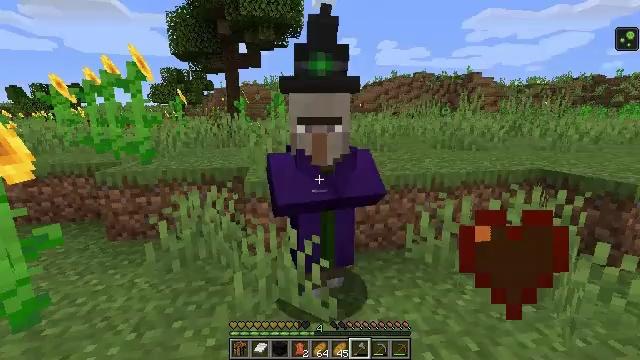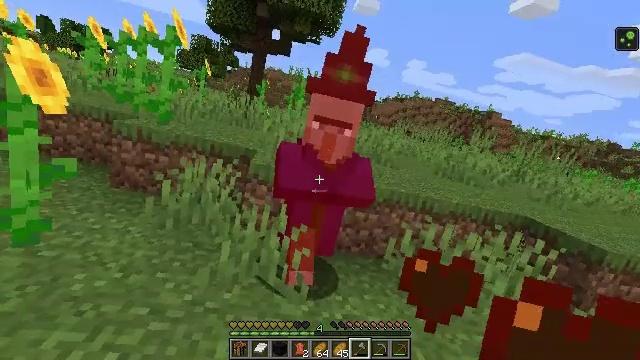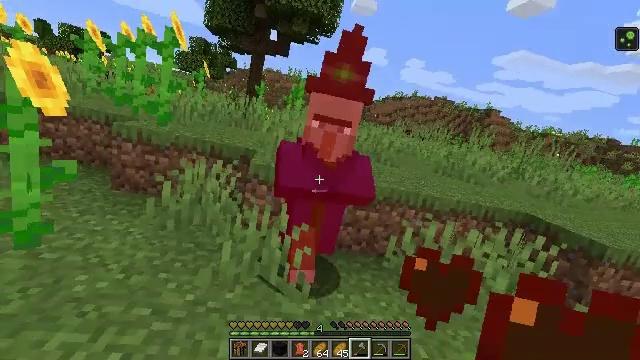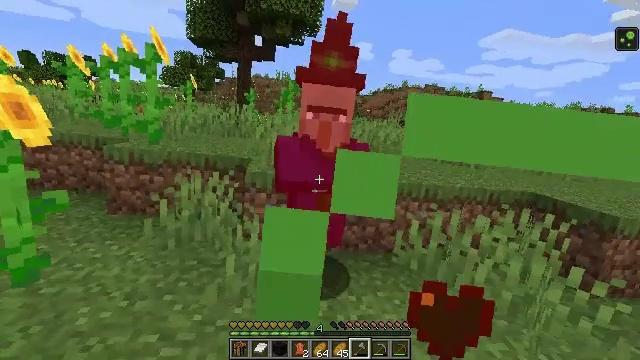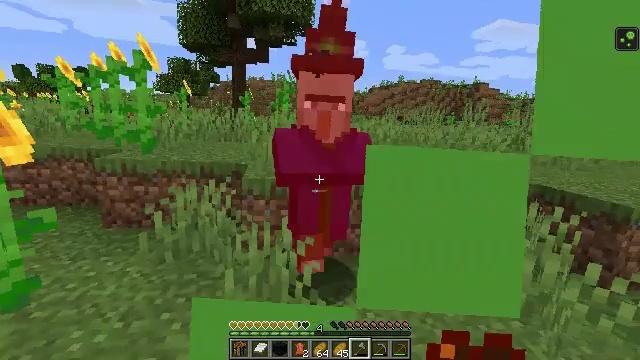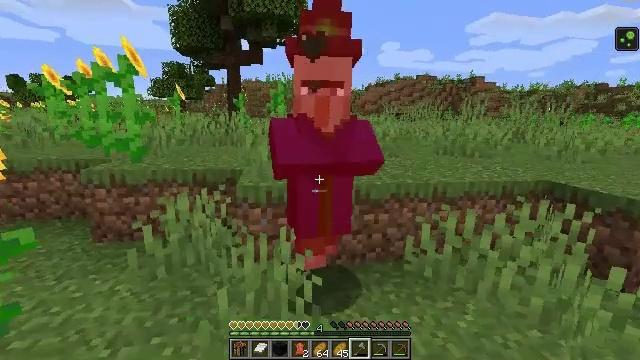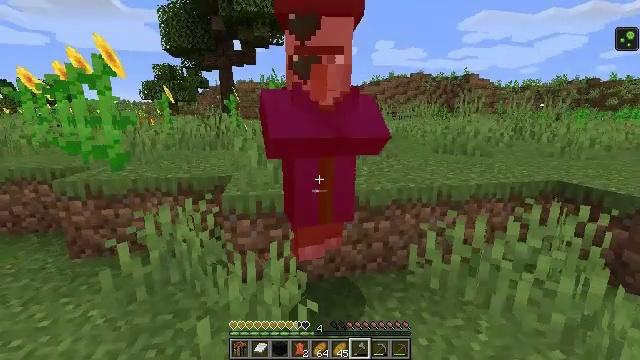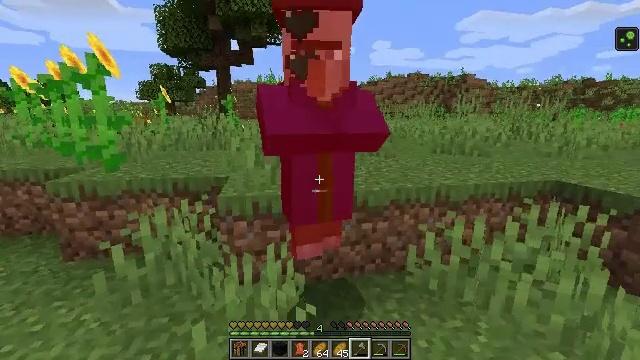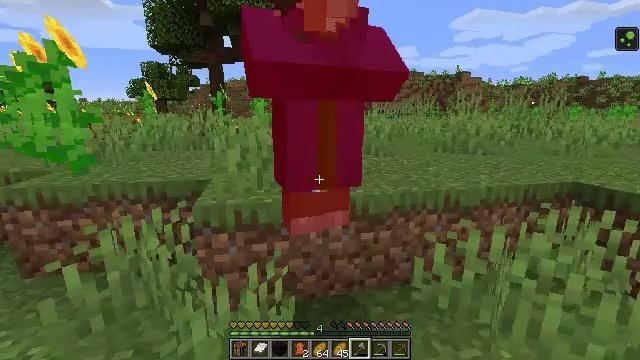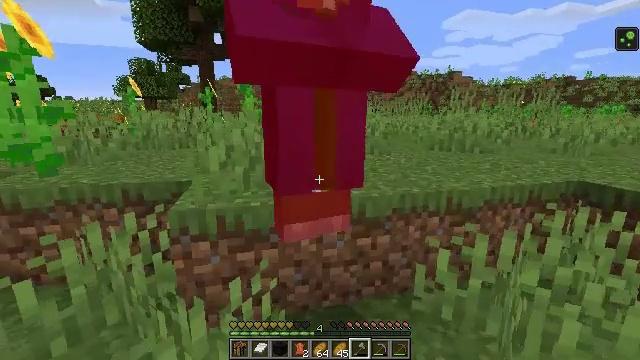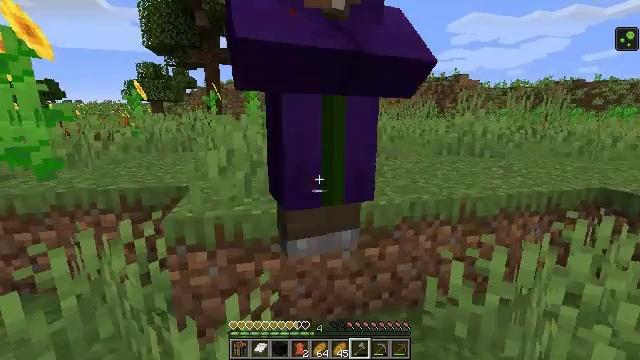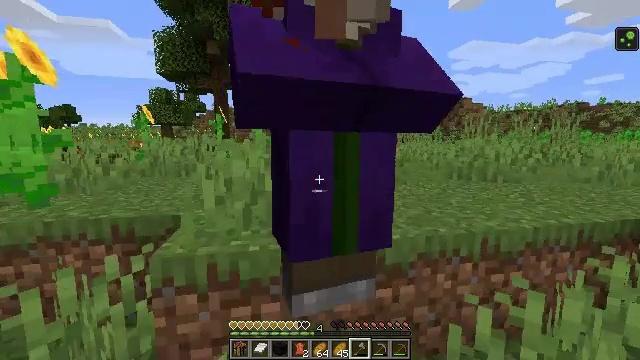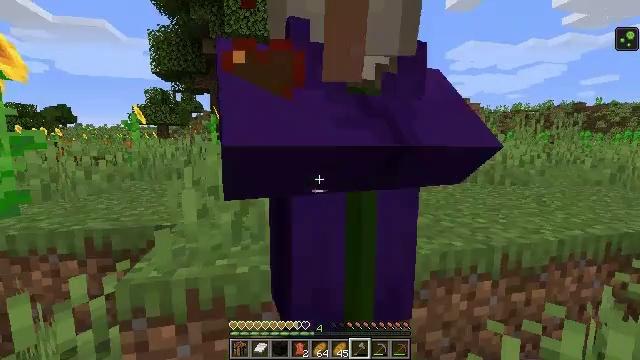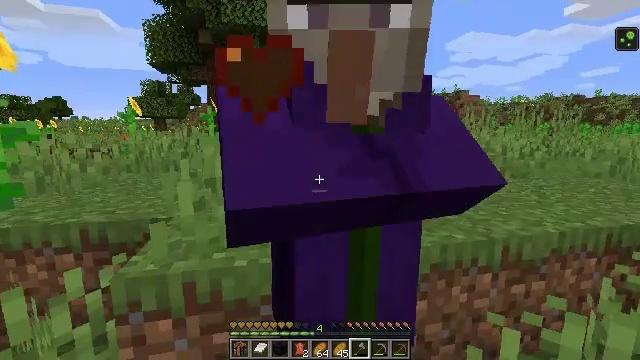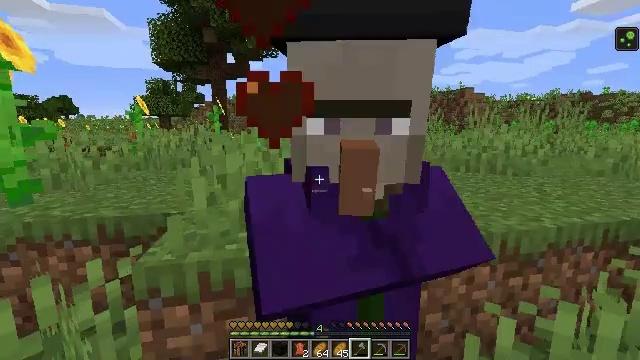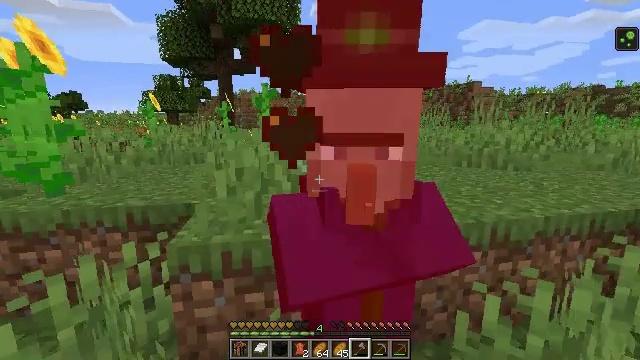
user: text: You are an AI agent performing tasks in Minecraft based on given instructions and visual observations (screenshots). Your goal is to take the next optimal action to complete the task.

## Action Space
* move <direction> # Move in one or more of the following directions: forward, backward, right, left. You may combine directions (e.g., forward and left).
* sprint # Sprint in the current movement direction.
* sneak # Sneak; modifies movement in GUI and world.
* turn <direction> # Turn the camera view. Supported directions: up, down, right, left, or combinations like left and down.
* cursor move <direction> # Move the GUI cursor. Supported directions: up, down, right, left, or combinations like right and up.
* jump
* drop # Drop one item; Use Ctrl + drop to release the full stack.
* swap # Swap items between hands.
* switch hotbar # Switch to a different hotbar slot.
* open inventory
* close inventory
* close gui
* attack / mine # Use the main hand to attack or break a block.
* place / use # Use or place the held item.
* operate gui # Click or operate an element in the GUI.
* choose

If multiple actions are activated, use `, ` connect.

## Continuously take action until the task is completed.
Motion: motion action
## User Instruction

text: Kill a witch.
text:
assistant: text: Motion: move forward
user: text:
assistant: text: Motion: move forward
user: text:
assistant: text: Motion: move forward
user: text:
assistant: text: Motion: move forward
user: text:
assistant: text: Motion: move forward
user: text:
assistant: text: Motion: move forward
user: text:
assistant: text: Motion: move forward
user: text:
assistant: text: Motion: move forward
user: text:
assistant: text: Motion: move forward, turn right
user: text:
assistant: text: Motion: move forward, turn left
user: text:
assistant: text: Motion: move forward, turn left and up
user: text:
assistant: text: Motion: no_op
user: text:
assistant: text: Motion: move back, turn down, attack / mine
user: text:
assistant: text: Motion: move back, attack / mine
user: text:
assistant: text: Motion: move back, turn left and down, attack / mine
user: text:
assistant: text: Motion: move back
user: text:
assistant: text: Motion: move back
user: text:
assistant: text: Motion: no_op